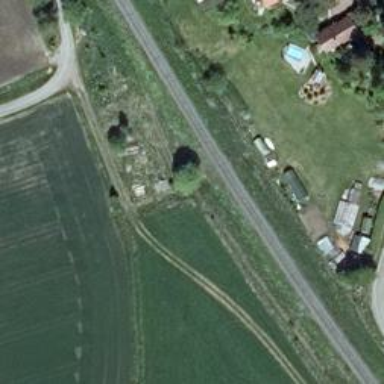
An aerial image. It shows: Rail track with contact lines for electrification. The track is classified as B1.